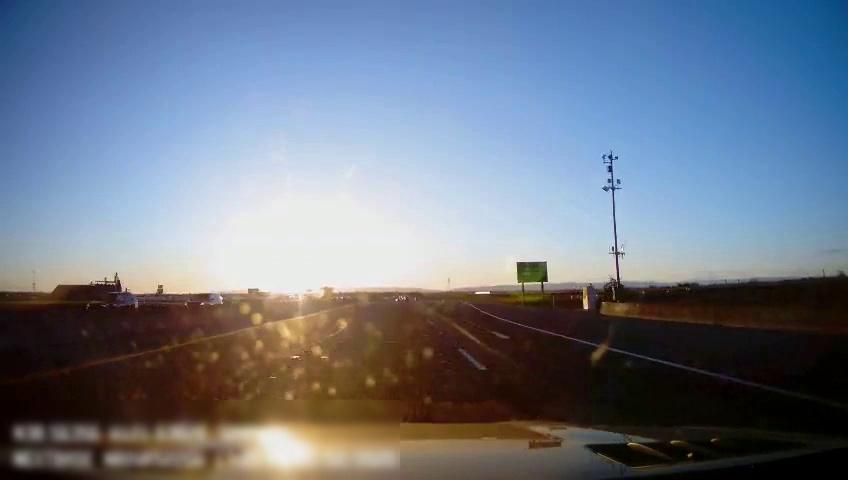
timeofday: Day
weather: Sunny
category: Drivable Space
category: Vehicles | SUV
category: Vehicles | SUV
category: Lanes | Alternate Lane
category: Lanes | Current Lane
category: Lanes | Current Lane
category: Lanes | Alternate Lane
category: Traffic | Signs